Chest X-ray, PA view. Patient: 26 years old, sex F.
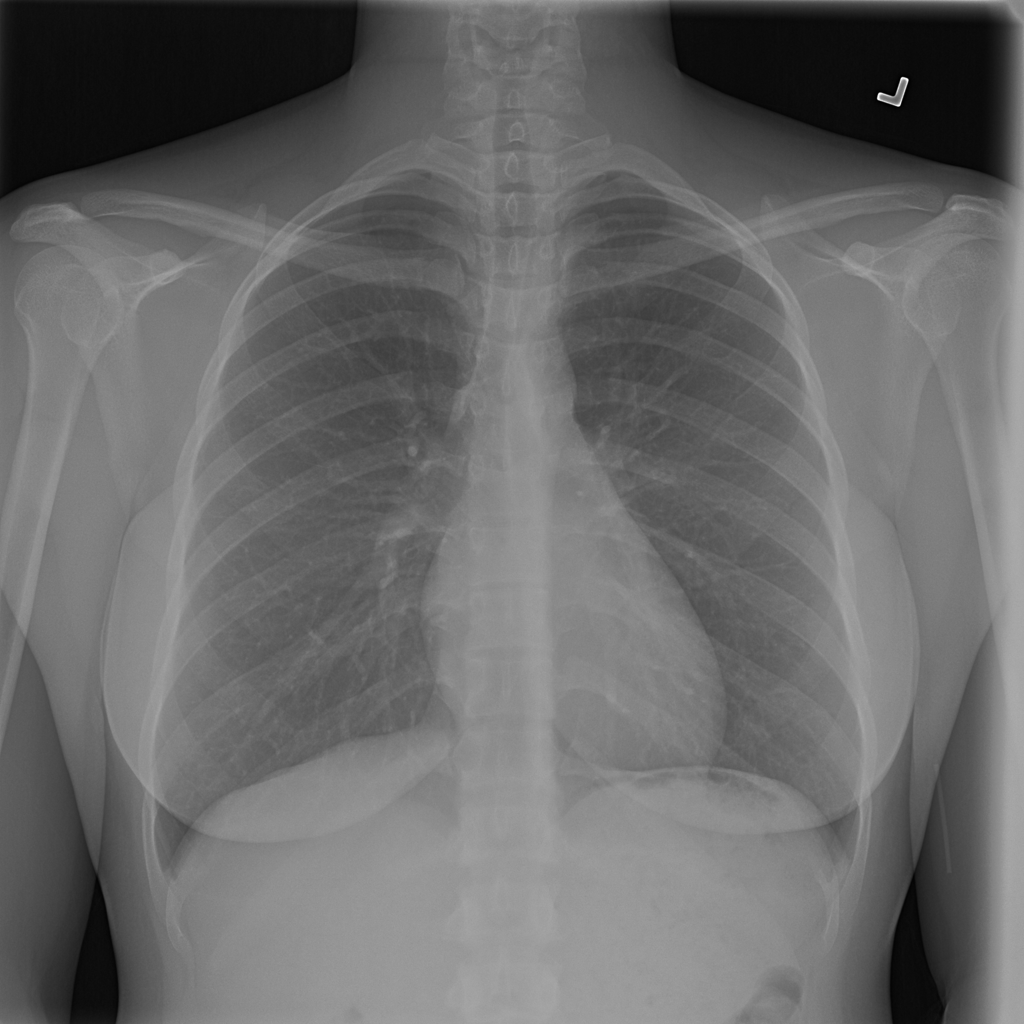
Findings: No Finding